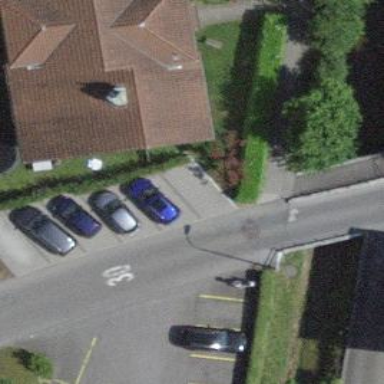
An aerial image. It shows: Parking area along the street side with diagonal orientation.